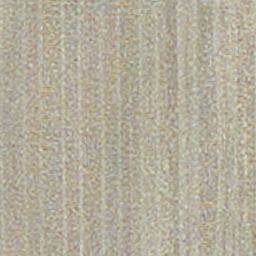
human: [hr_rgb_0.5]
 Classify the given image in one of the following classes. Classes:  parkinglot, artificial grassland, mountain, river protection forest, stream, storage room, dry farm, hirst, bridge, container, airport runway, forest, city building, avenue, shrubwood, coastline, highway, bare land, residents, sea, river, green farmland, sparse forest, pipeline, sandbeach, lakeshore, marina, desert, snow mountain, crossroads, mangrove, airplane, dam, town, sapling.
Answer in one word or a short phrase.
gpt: dry farm